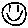
Label: smiley face